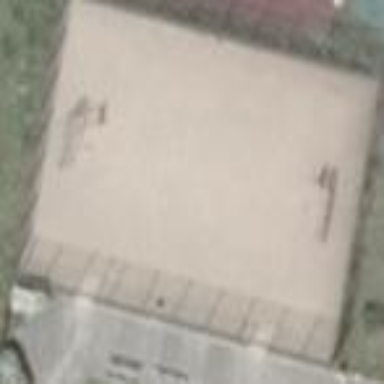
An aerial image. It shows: Basketball court in the leisure land pitch.